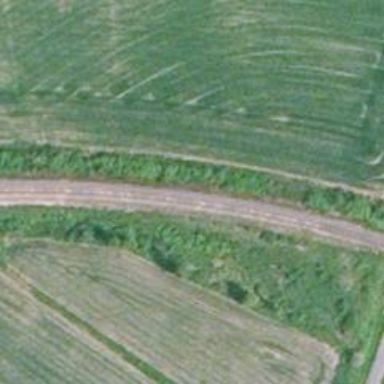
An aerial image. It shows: Railway track of class B1.